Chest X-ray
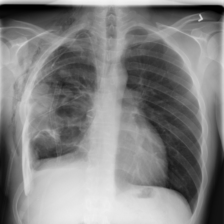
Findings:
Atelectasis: negative
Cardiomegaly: negative
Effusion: negative
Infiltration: negative
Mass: negative
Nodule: negative
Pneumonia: negative
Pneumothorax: negative
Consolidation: positive
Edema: negative
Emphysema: positive
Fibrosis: negative
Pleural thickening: positive
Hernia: negative